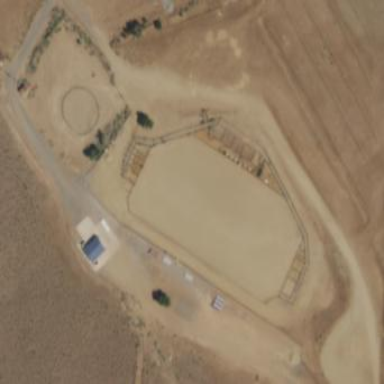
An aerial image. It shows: Stadium for equestrian and multi-sports activities.